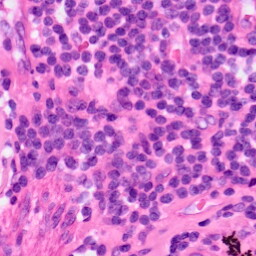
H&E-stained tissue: Lung